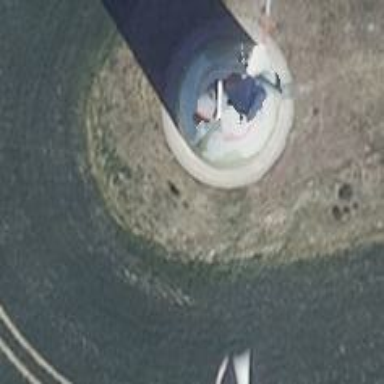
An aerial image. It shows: Wind turbine generator that utilizes wind as its source for generating electricity. It is of the horizontal axis type.